Question: I am entirely new to MS Dynamics and have inherited an MS Dynamics environment with my new job. I replaced an employee who had sole ownership and knowledge about the Dynamics set up.
So I am slowly going through all the database tables and fields attempting to learn.
I have come across a problem which is, when I attempt to open a Timecard Correction module I get an "You do not have proper access rights for this screen" message.
Would someone kindly describe to me what I must do in order to be able to access this screen using my user account?
Note that I have access to the SQL Server databases. And I could only find a "Database Maintenence" application for Dynamics as well as the end user application.
FYI this is what I see when I open MS Dynamics.....

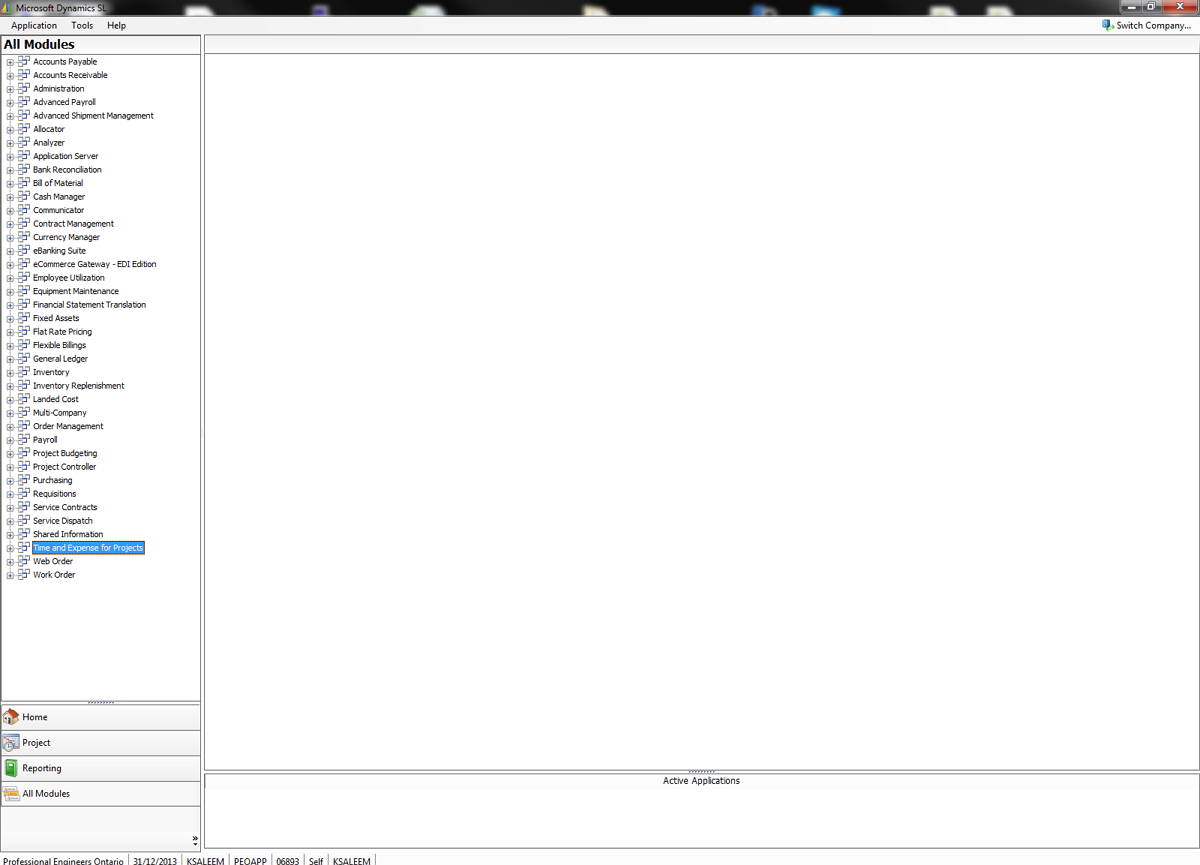
Answer: It was privileges in the end - I found a SYSADMIN account and that did the trick!
thanks.